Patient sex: M
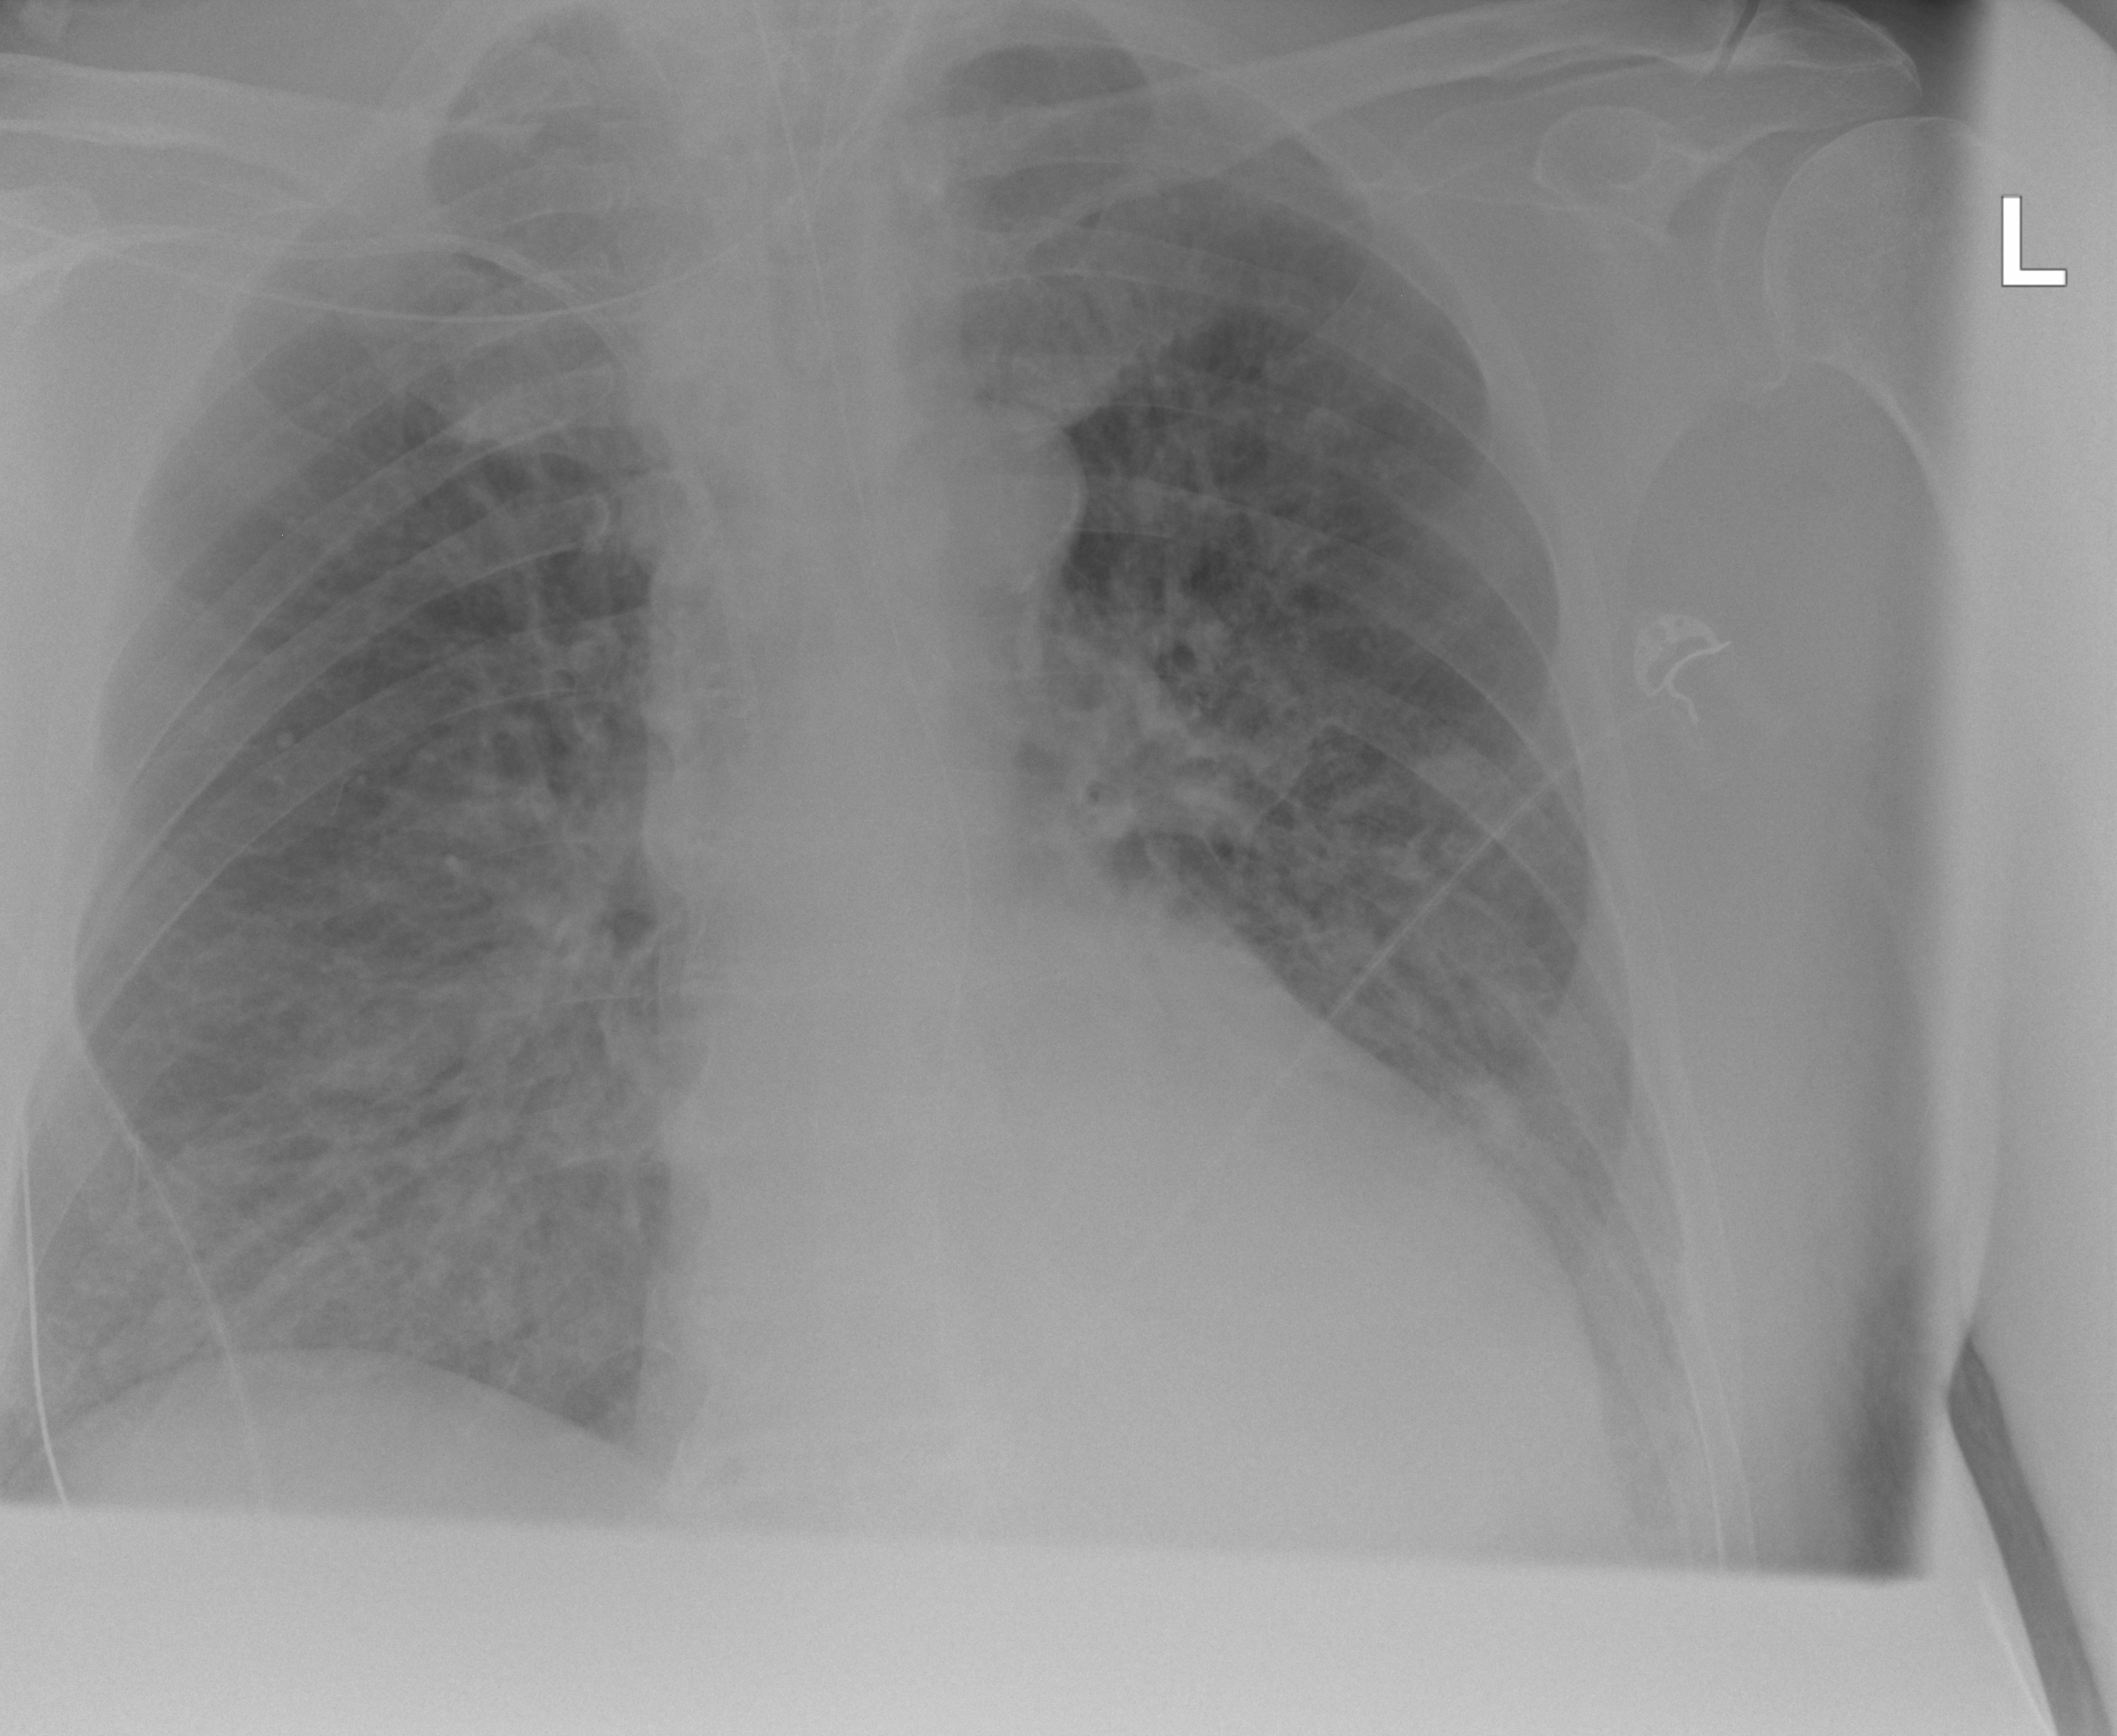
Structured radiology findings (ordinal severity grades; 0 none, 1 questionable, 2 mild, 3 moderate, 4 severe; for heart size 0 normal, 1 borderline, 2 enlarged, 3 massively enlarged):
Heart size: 1
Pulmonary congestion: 0
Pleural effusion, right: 0
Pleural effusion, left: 0
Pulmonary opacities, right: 2
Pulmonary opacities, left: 1
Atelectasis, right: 0
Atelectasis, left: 0